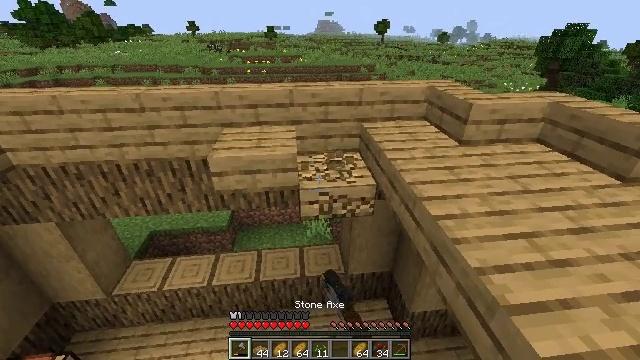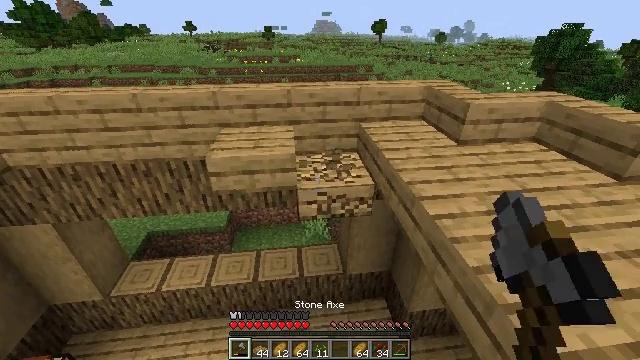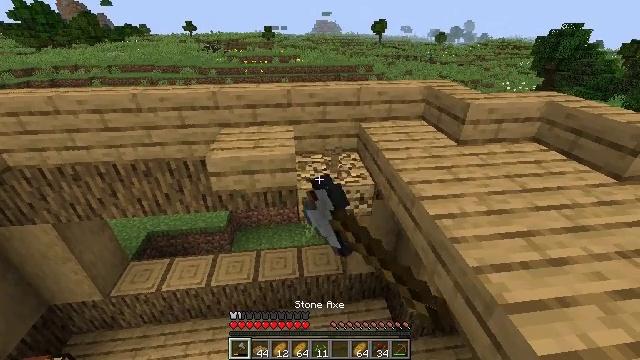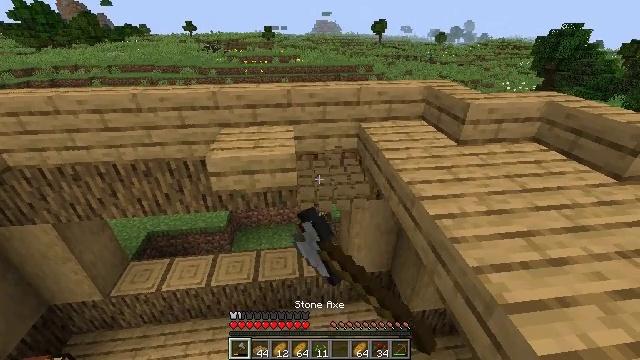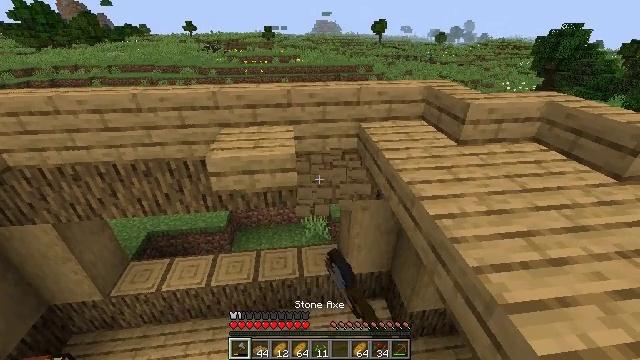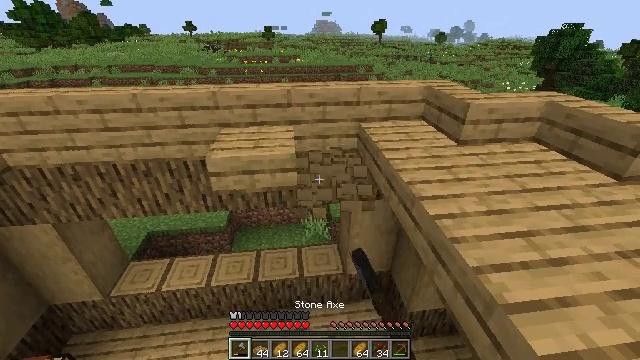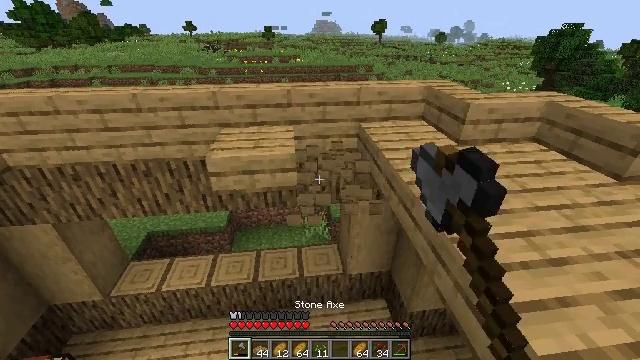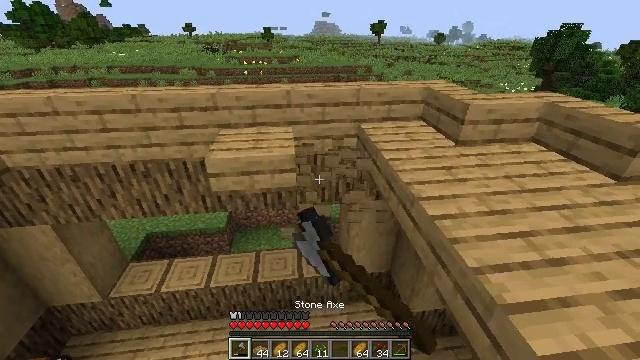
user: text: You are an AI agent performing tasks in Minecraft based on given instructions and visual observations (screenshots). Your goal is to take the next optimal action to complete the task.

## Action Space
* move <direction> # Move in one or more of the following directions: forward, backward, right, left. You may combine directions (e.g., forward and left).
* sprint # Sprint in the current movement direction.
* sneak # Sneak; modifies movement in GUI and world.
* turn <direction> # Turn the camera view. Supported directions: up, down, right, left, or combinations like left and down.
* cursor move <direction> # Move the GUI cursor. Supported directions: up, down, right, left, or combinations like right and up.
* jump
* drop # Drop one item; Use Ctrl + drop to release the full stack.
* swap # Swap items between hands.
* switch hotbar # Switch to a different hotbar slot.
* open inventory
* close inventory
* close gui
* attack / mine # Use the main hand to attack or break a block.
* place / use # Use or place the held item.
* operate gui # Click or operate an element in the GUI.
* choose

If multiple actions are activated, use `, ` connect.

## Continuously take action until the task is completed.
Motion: motion action
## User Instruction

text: Remove the oak slab to gather resources.
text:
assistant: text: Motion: sneak, attack / mine
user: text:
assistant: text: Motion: sneak, attack / mine
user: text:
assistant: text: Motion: sneak, attack / mine
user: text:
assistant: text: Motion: sneak, attack / mine
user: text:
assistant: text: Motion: sneak, attack / mine
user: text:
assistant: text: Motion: sneak, attack / mine
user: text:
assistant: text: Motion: sneak, attack / mine
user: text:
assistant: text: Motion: sneak, switch to hotbar 2